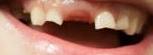
Condition: hypodontia